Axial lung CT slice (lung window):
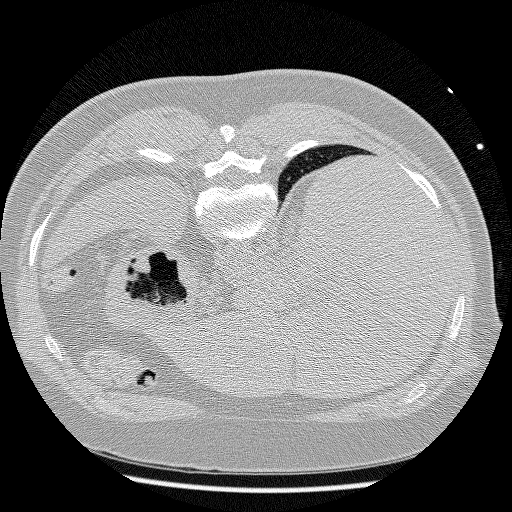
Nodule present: no